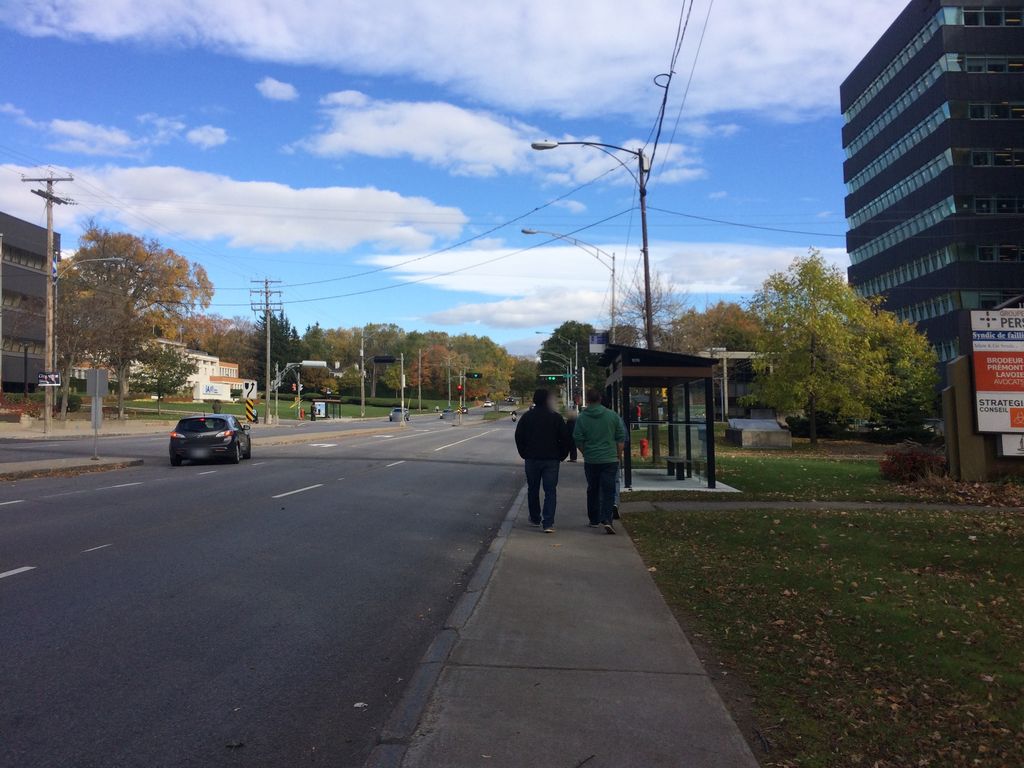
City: quebec_city